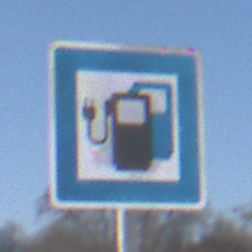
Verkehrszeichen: LadestationFuerElektrofahrzeuge
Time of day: MorningAfternoon
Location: Outdoor (Nature)
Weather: PartlyCloudy
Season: Winter
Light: Natural